Aerial crown-view tile of a tropical tree (Barro Colorado Island, Panama), acquired 20250124:
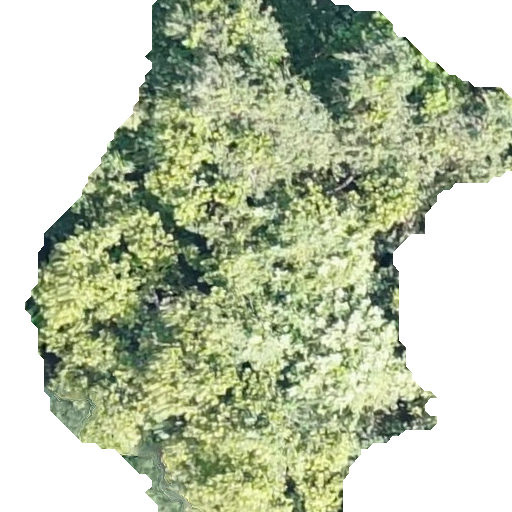
Species: Anacardium excelsum
GBIF accepted scientific name: Anacardium excelsum
Crown area: 264.104 m²